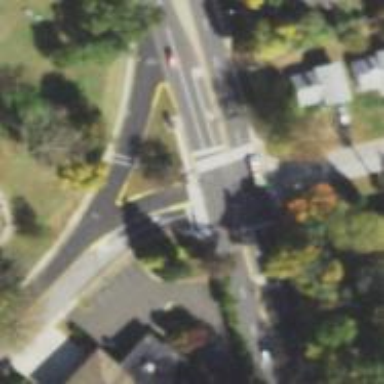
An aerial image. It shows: Marked crossing on footway.